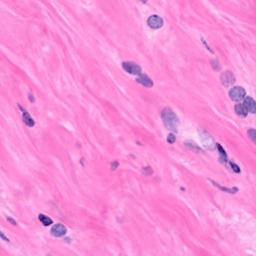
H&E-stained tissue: Breast